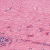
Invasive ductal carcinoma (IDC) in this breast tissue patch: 0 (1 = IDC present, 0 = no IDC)